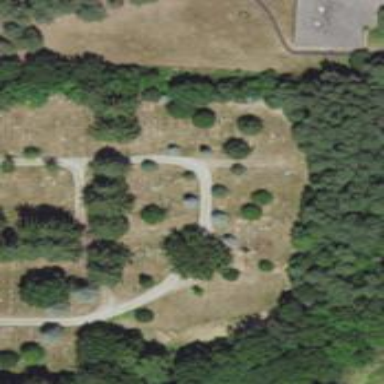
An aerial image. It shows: Cemetery.